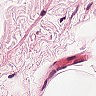
Metastatic tissue present: no